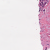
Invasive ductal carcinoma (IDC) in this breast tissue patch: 1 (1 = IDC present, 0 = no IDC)